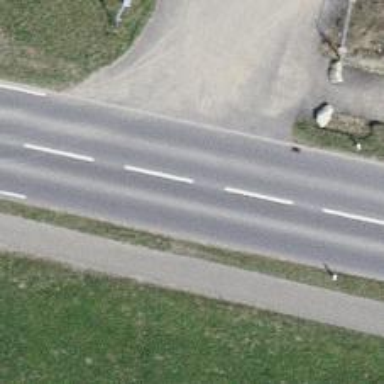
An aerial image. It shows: Primary highway with cycle track on the right.